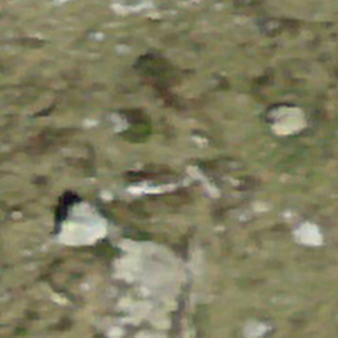
Label: bouldering_area